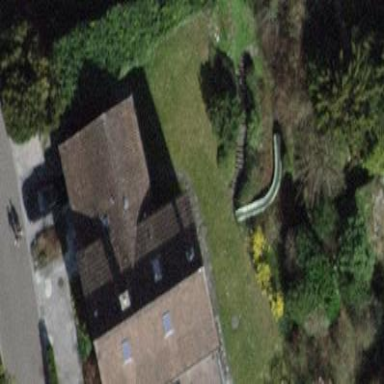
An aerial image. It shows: Detached building with gabled roof.